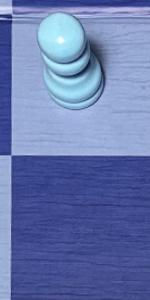
Label: Empty